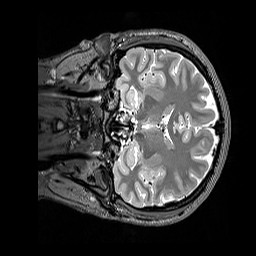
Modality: T2w
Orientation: coronal
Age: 24
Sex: female
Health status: healthy
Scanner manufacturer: siemens
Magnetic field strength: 3 T
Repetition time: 3.2 s
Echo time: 0.568 s